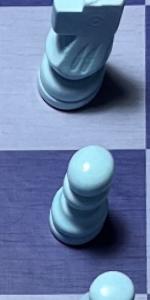
Label: Pawn_White